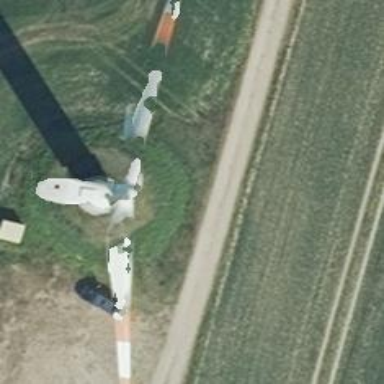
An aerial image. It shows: Wind power generator employing wind turbines.